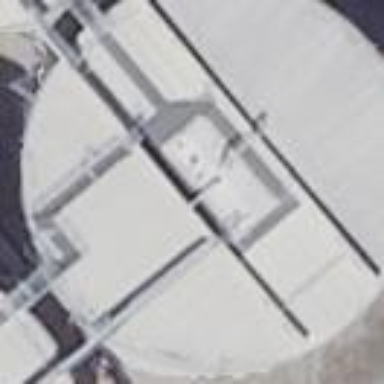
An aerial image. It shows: Storage tank which is man-made.